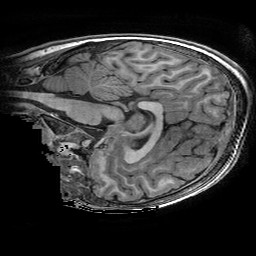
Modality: T1w
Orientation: sagittal
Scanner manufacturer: ge
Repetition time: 0.008096 s
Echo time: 0.00318 s